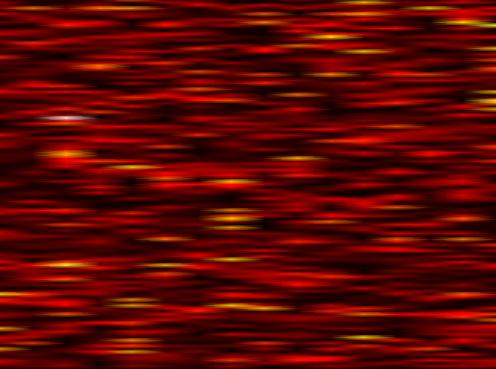
Label: WOLA